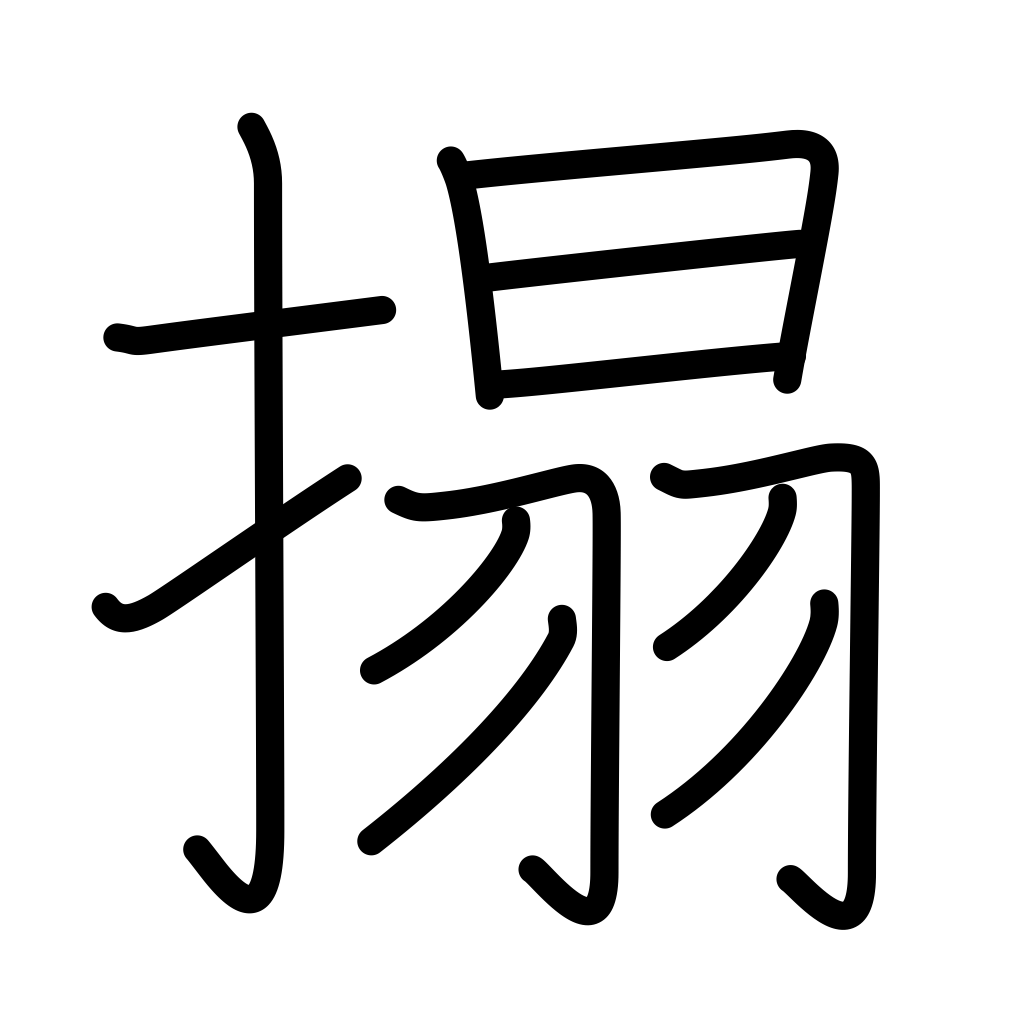
Meaning: trace, rub a copy of a stone inscription